Aerial crown-view tile of a tropical tree (Barro Colorado Island, Panama), acquired 20250818:
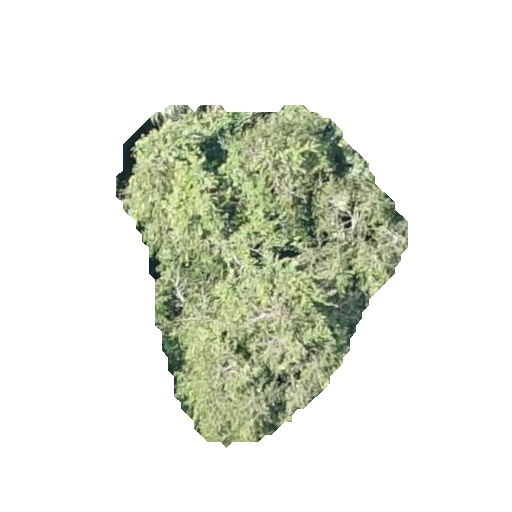
Species: Quararibea stenophylla
GBIF accepted scientific name: Quararibea stenophylla
Crown area: 96.416 m²